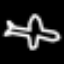
Label: airplane